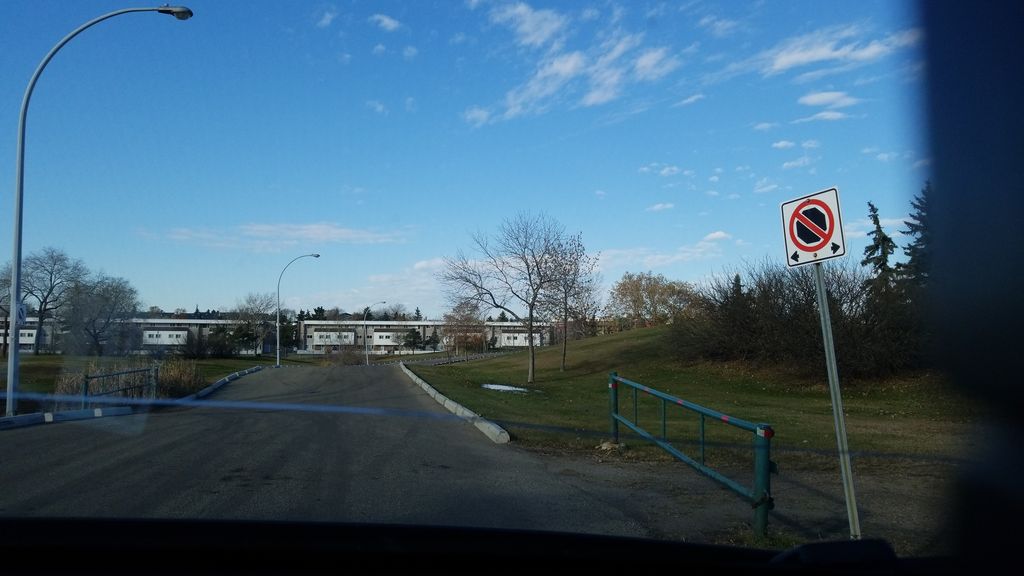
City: edmonton